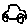
Label: car